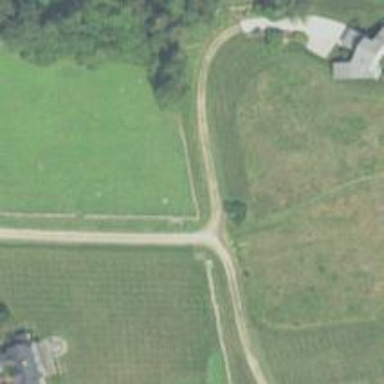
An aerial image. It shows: Driveway leading to service road.